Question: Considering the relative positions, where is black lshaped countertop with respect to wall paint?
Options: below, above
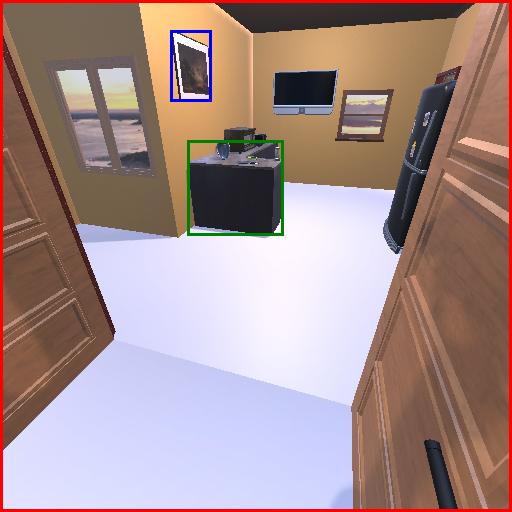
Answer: below